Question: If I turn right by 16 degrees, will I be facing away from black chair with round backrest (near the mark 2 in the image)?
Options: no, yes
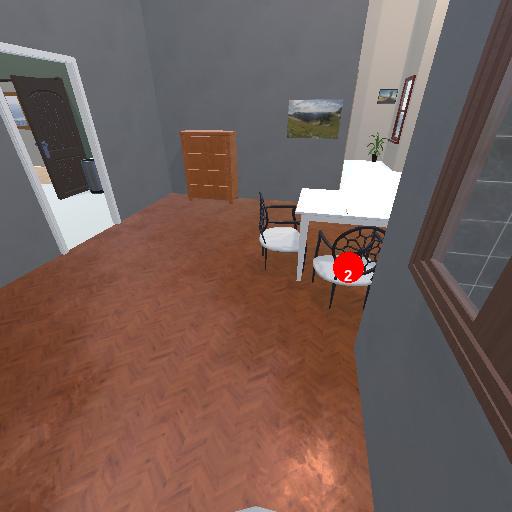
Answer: no